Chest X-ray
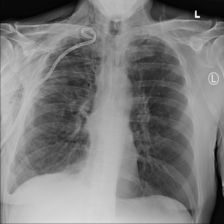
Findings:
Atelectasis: negative
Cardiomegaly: negative
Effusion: positive
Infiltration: negative
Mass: negative
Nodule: negative
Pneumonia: negative
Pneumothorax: positive
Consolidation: negative
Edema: negative
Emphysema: positive
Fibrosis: negative
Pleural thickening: negative
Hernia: negative